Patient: sex M, age 64
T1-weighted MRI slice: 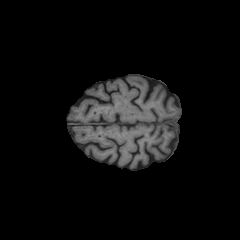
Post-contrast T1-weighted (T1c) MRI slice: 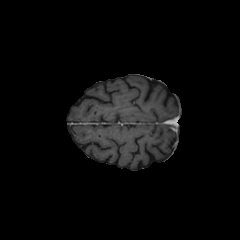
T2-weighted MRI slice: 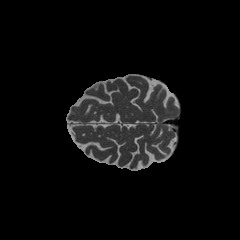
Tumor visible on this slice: no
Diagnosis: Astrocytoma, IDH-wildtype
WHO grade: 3